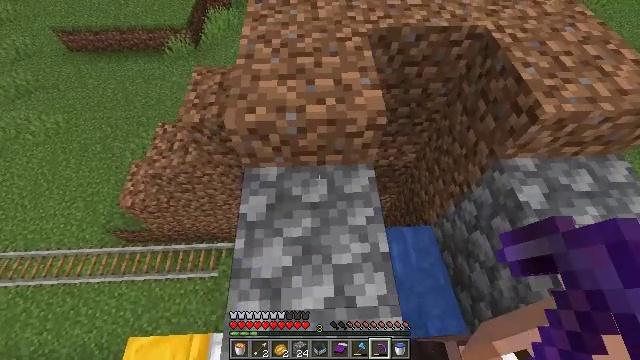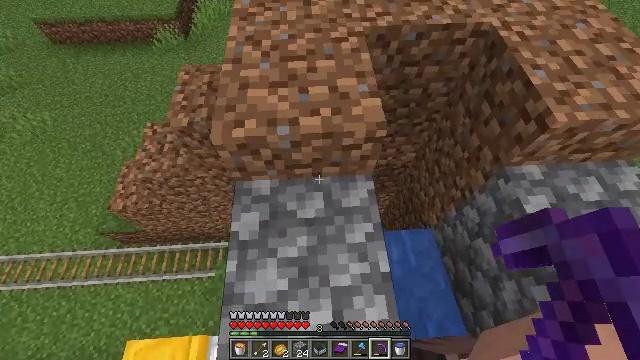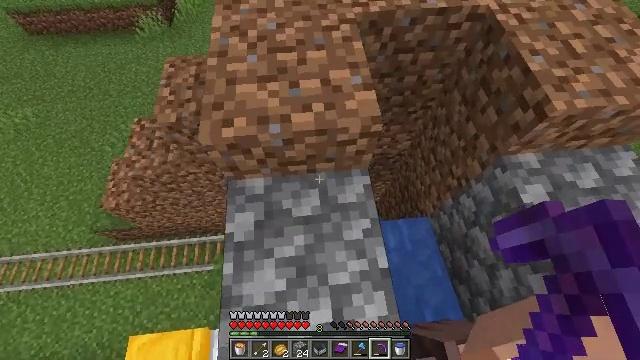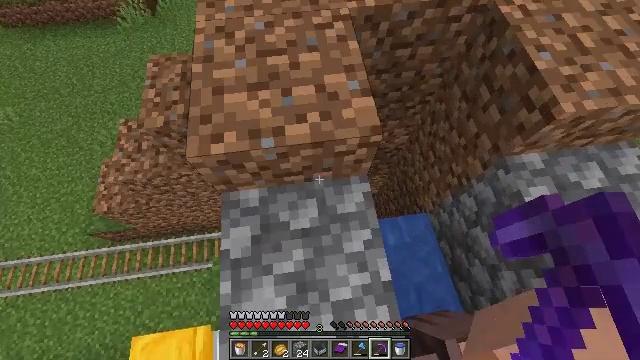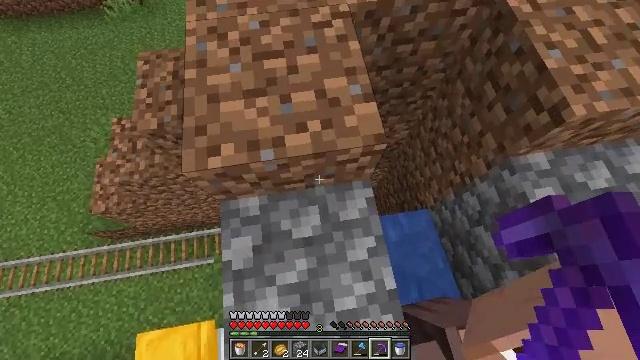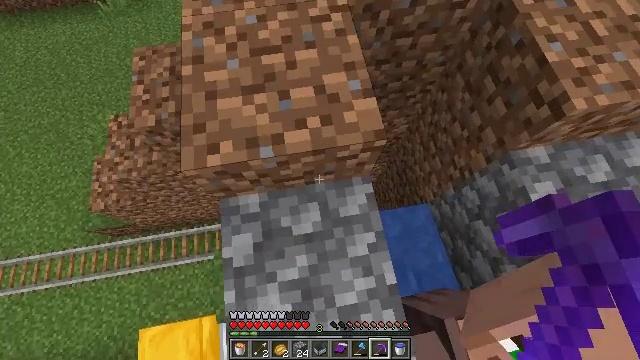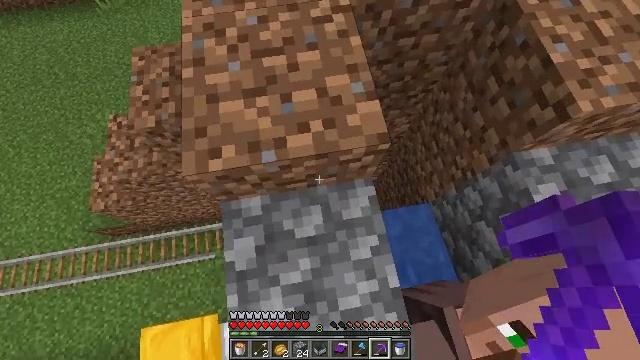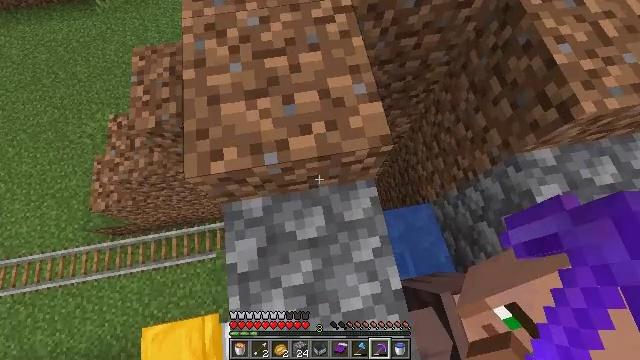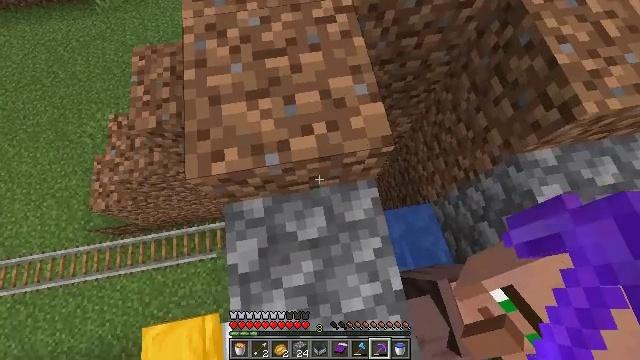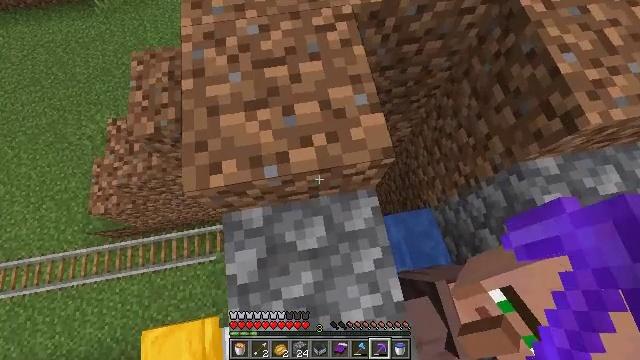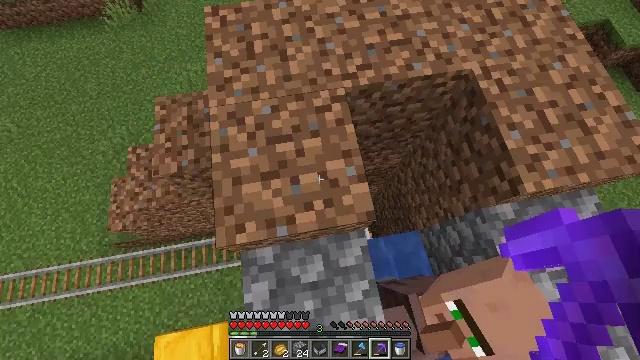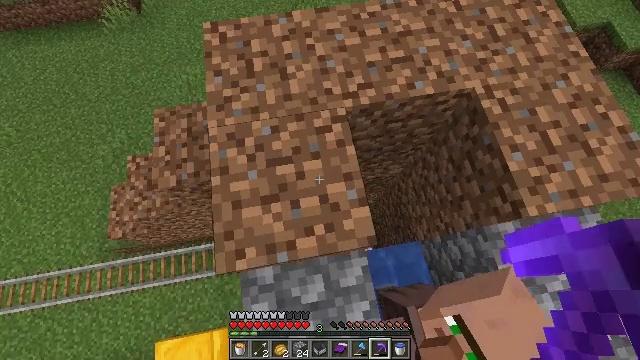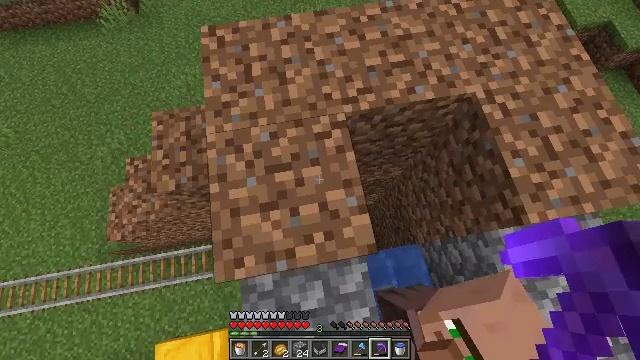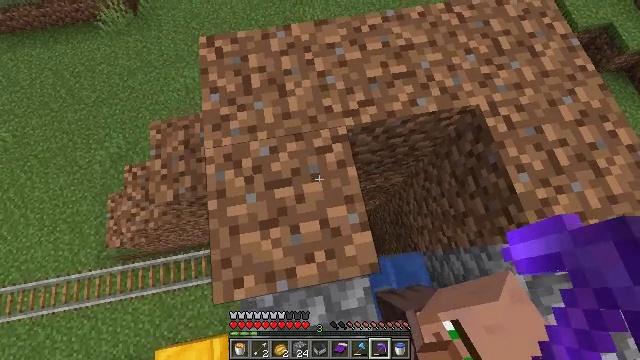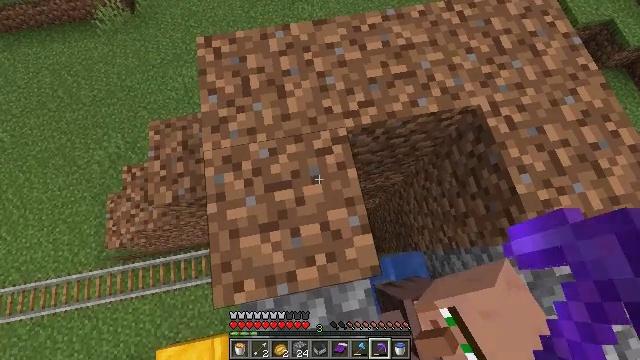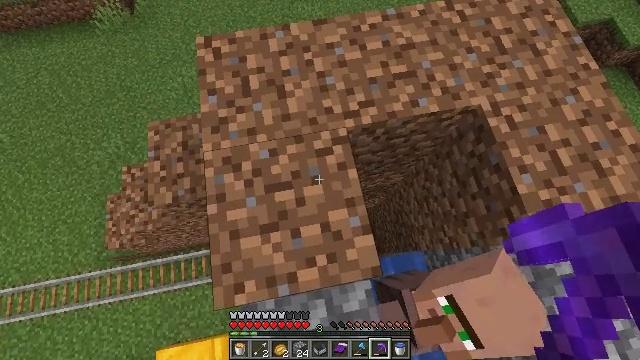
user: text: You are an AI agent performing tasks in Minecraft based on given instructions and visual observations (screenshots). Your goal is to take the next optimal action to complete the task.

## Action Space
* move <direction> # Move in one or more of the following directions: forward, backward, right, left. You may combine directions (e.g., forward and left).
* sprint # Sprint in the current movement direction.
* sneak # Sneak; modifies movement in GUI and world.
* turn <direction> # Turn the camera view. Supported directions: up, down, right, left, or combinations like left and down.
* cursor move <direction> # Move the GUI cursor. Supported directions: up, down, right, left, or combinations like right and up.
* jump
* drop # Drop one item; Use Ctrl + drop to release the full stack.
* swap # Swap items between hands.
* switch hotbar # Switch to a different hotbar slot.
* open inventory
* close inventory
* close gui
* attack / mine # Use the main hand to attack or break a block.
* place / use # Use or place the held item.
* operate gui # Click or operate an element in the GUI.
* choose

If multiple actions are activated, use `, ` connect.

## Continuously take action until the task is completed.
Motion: motion action
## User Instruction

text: Break the cobblestone to create a path.
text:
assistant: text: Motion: move forward, turn right and down
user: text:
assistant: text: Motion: move forward, turn right and down
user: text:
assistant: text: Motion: turn right and down
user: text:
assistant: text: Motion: turn right and down
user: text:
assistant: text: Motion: turn down
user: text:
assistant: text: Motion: no_op
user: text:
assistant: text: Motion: no_op
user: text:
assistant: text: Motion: no_op
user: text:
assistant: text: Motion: move forward
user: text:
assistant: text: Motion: move forward
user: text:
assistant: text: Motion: move forward
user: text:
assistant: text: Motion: no_op
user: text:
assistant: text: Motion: no_op
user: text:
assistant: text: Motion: no_op
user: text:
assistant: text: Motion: no_op
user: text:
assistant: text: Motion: no_op
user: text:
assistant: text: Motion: no_op
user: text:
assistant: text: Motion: no_op
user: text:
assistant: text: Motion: no_op
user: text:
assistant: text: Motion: no_op
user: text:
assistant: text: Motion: no_op
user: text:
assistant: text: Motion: no_op
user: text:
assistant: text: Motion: no_op
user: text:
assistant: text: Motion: no_op
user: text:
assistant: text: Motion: no_op
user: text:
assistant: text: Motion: no_op
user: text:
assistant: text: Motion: no_op
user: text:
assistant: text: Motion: no_op
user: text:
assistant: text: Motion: no_op
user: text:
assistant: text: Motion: no_op